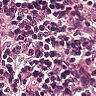
Metastatic tissue present: no